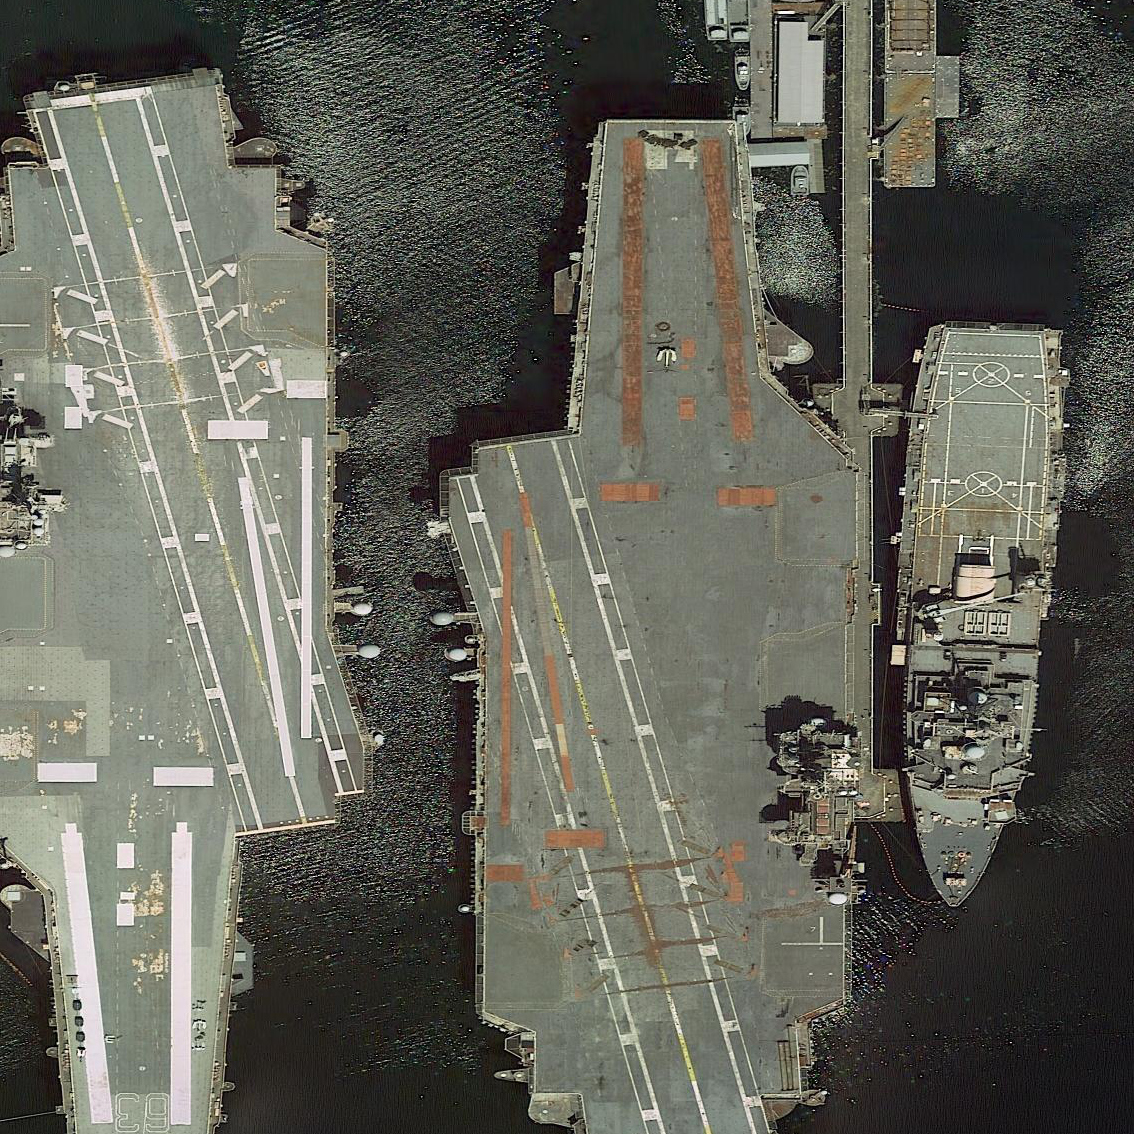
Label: aircraft_carrier